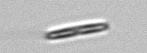
Label: pennate